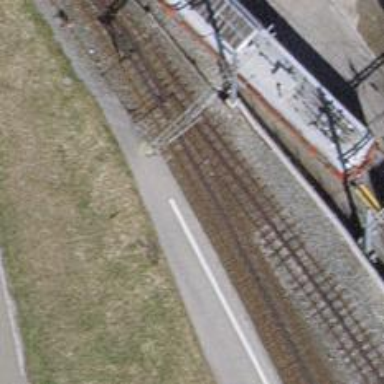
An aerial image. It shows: Railway milestone.